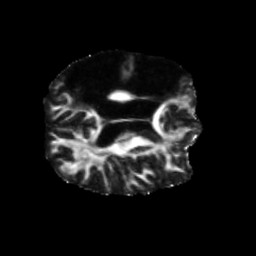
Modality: FA
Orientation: axial
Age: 49
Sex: male
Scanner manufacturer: siemens
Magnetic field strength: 3 T
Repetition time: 5.47 s
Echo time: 0.0854 s